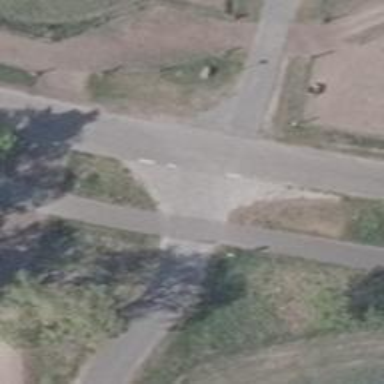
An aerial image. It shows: Asphalt cycleway.